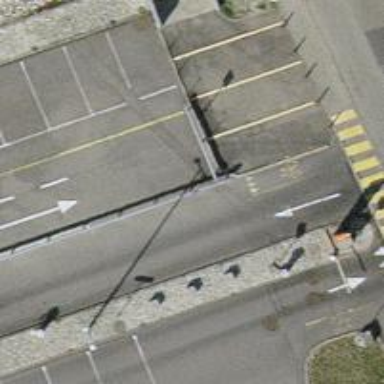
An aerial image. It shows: Road serving as parking aisle.